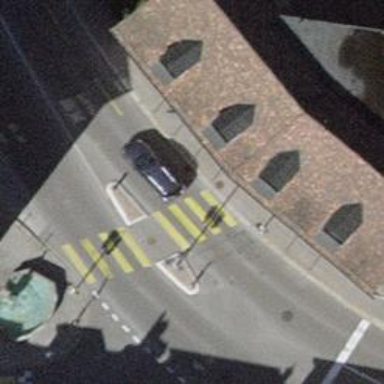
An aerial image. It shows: Crossing with traffic signals and pedestrian island.